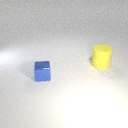
large yellow rubber cylinder to the right of small blue metal cube